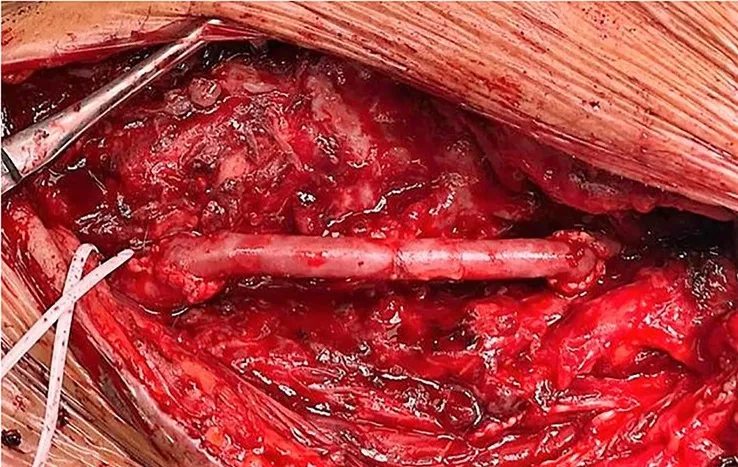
(D) Open surgical carotid artery reconstruction using the great saphenous vein graft.
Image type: medical_photograph (other_medical_photograph)